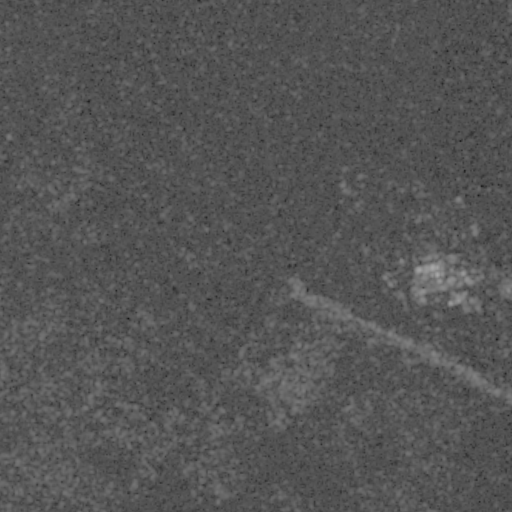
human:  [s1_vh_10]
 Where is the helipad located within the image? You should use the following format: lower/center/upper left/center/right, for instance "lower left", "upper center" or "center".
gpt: The helipad is located in the lower right of the image.
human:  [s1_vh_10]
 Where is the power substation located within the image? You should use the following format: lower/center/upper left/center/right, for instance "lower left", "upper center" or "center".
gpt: The power substation is located in the center right of the image.
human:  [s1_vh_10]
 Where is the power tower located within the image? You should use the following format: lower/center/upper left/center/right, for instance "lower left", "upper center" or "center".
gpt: The power tower is located in the center right of the image.
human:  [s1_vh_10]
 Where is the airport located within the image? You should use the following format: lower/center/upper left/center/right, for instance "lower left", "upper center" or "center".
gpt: There is no airport in the image.

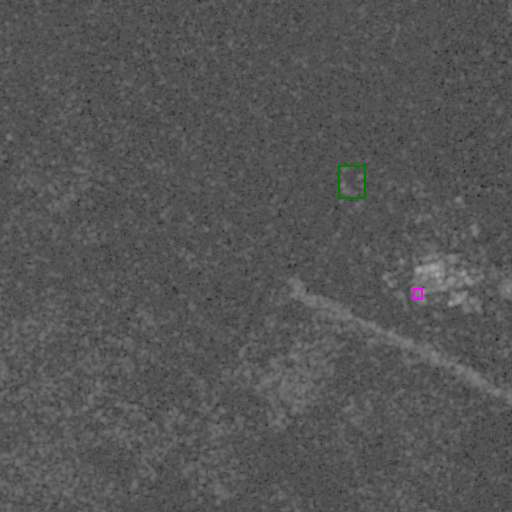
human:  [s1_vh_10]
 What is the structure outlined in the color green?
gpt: The structure outlined in green is a park.
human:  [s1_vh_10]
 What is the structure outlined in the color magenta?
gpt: The structure outlined in magenta is a power substation.
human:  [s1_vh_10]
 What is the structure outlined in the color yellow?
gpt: There is no yellow outline.